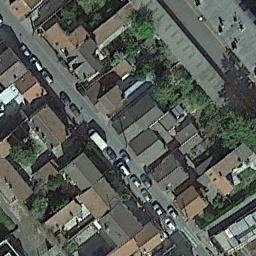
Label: dense_residential